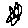
Label: star